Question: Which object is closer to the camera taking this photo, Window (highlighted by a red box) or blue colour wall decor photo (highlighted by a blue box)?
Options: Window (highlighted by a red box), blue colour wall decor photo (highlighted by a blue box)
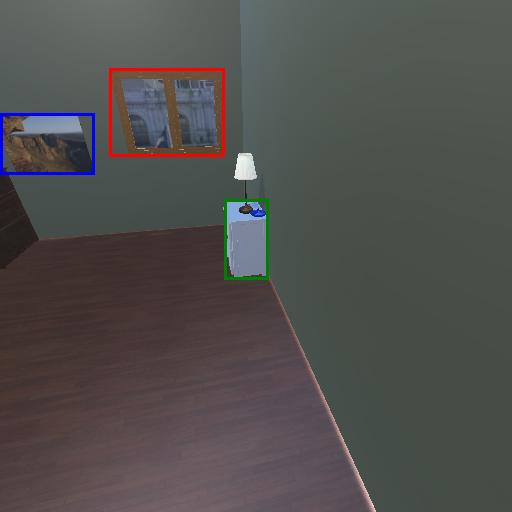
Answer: Window (highlighted by a red box)